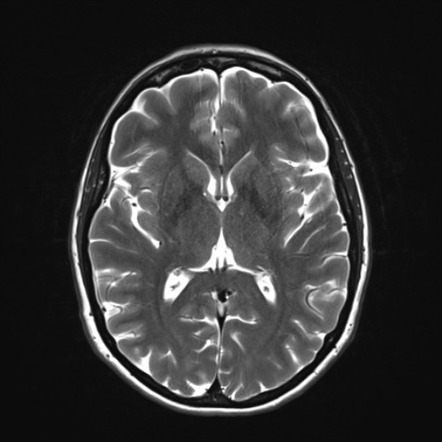
Label: notumor